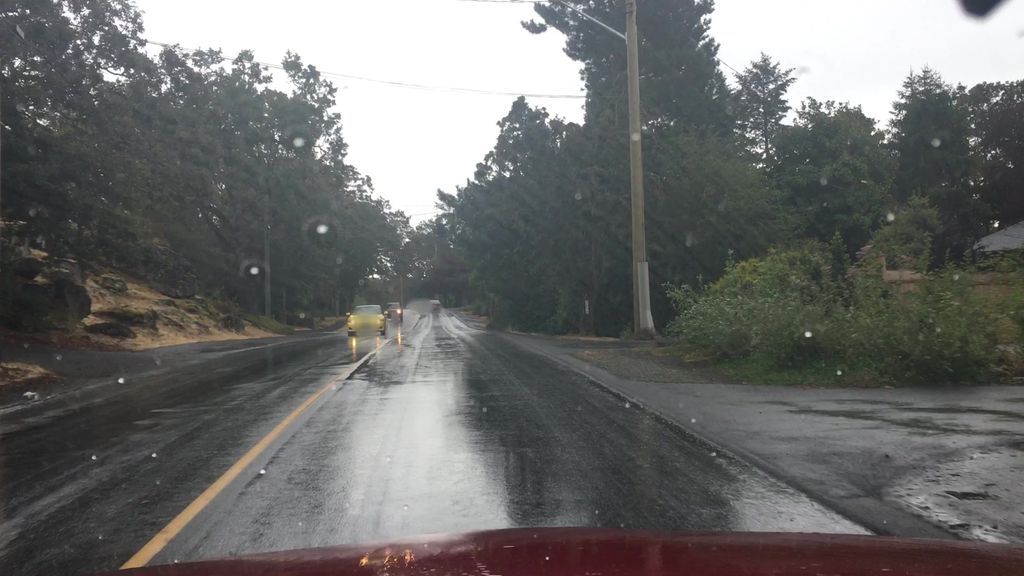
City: victoria